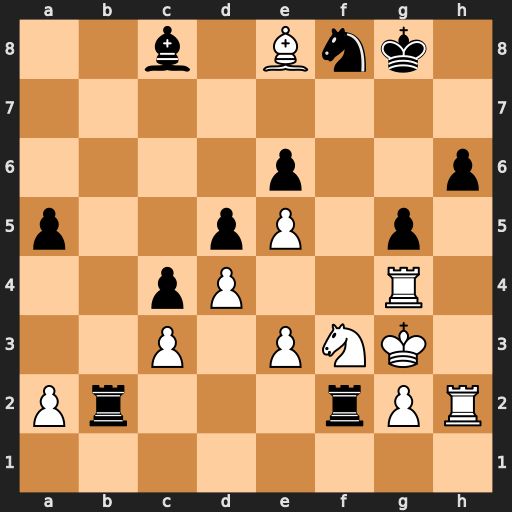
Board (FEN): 2b1Bnk1/8/4p2p/p2pP1p1/2pP2R1/2P1PNK1/Pr3rPR/8
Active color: w
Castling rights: -
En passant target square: -
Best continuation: Nxg5 Rxg2+ Rxg2 Rxg2+ Kxg2